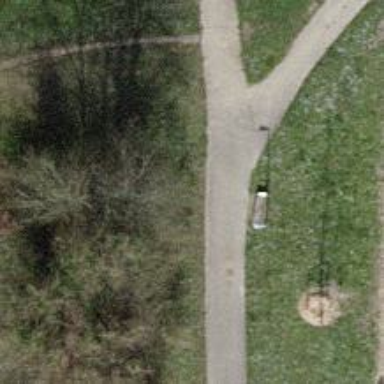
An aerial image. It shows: Asphalt sidewalk along the footway.